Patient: sex M, age 77
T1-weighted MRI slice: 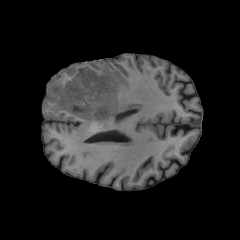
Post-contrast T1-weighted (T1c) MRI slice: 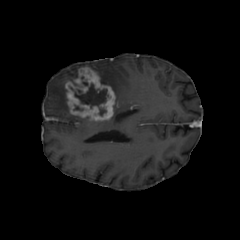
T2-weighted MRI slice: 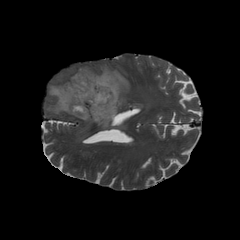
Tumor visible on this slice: yes
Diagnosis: Glioblastoma, IDH-wildtype
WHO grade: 4